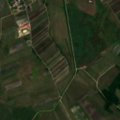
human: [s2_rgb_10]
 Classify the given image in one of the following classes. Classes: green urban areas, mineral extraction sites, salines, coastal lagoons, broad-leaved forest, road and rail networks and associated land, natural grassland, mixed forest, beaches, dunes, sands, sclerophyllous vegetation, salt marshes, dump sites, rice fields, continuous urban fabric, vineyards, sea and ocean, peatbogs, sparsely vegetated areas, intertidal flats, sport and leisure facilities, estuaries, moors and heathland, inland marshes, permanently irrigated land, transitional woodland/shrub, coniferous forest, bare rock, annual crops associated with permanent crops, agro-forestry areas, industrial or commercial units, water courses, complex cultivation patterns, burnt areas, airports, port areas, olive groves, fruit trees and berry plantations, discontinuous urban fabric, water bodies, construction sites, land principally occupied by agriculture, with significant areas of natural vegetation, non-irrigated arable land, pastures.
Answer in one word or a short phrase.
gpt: discontinuous urban fabric, non-irrigated arable land, vineyards, complex cultivation patterns, natural grassland, inland marshes